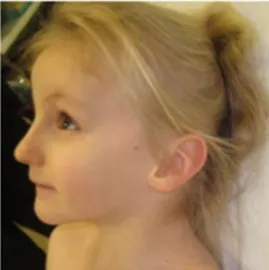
Side. Of the patient 2 at 5 years old.
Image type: medical_photograph (other_medical_photograph)